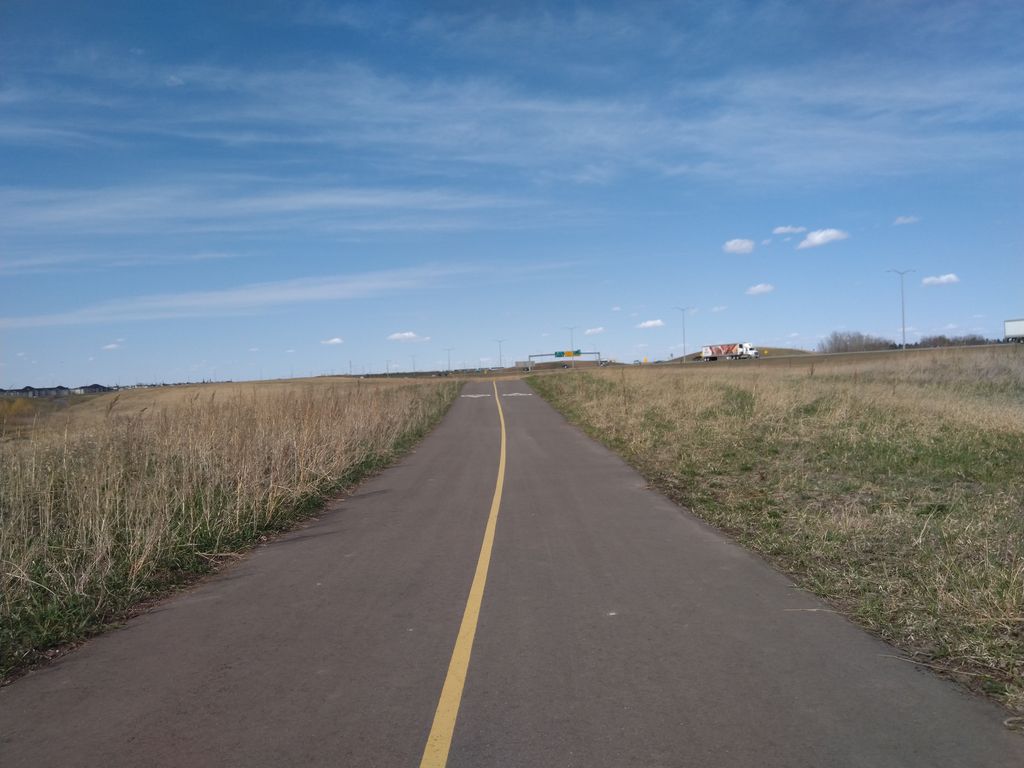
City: calgary